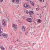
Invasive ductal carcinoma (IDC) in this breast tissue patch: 0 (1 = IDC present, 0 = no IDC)